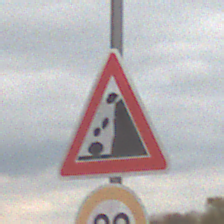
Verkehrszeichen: SteinschlagRechts
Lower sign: Geschwindigkeit20
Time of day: MorningAfternoon
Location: Outdoor (Nature)
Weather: Overcast
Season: NotSpecified
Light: Natural